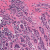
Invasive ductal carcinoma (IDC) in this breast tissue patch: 1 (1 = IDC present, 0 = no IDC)